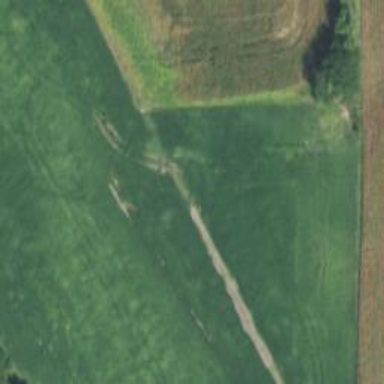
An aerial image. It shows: Abandoned railway.